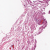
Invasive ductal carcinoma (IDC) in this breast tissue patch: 0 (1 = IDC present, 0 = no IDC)